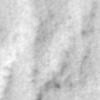
Label: no_change